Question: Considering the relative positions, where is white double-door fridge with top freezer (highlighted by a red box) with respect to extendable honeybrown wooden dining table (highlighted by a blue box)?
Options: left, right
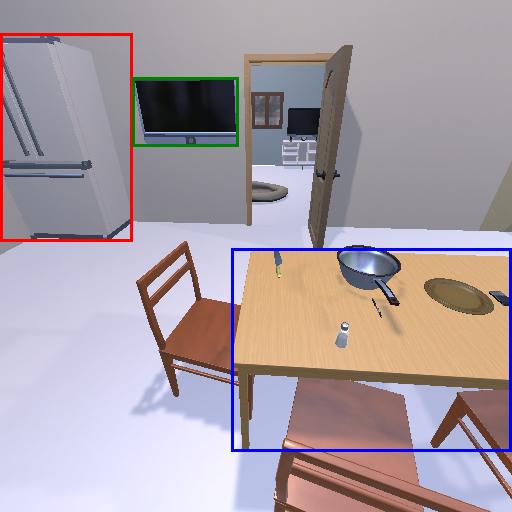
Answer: left